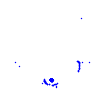
Particle: pion